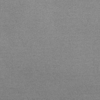
Label: dusty